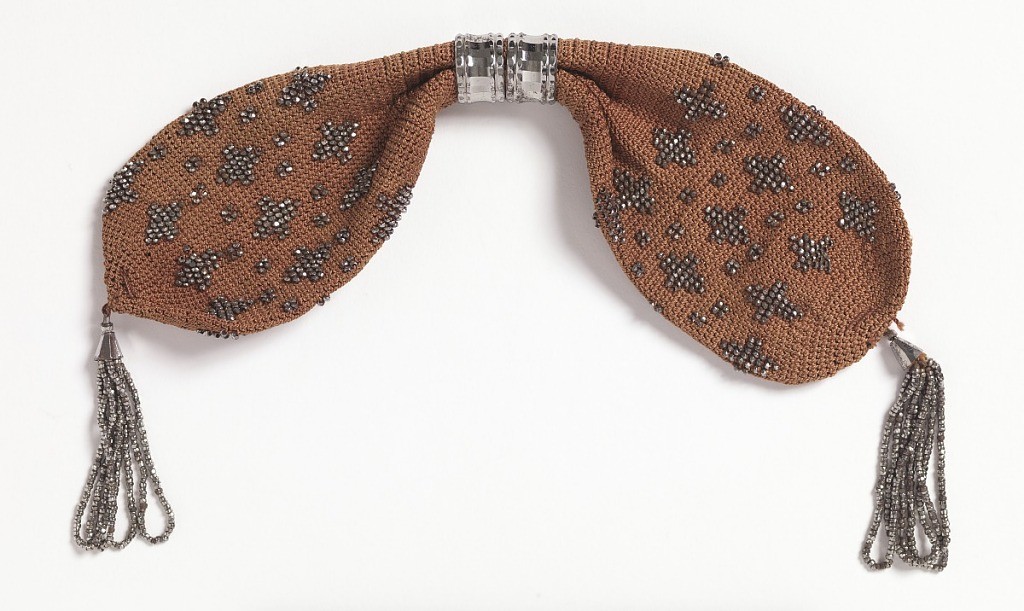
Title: Miser's purse
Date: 19th century
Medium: silk, steel beads Technique: crocheted
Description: Crocheted miser's purse of pink silk with pattern and tassels of steel beads.